Question: Find the lowest common multiple of all numbers in the 25-square grid
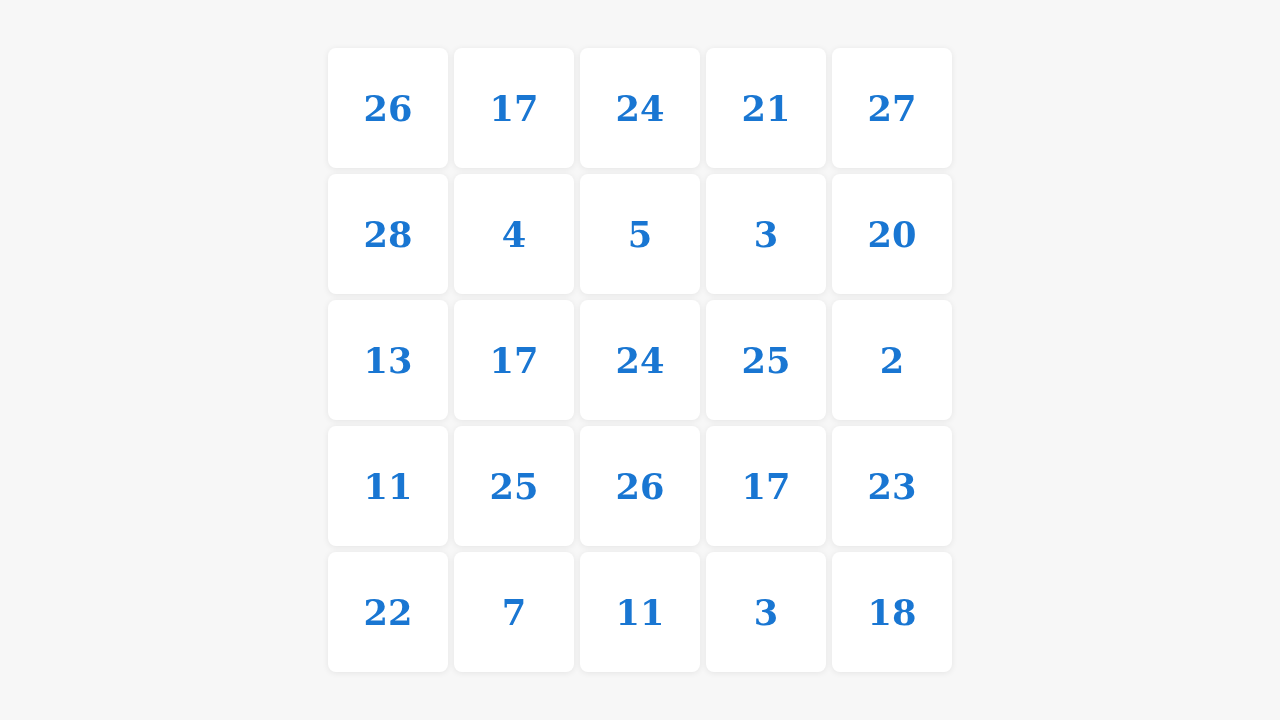
Answer: 2113511400